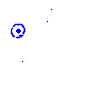
Particle: kaon